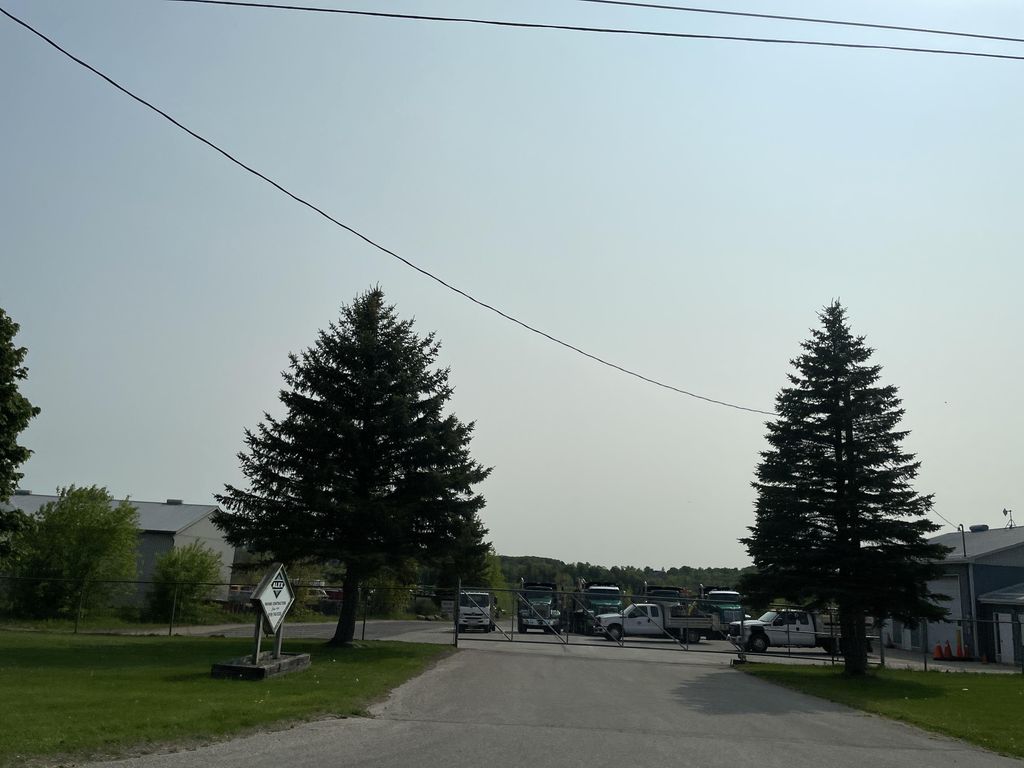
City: kitchener-waterloo